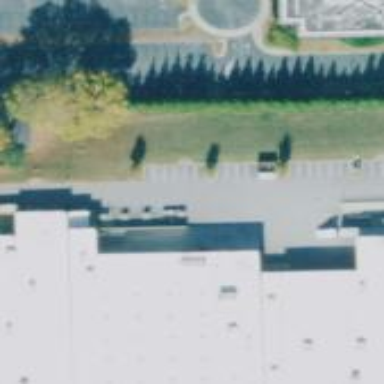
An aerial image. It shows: Supermarket located in building.